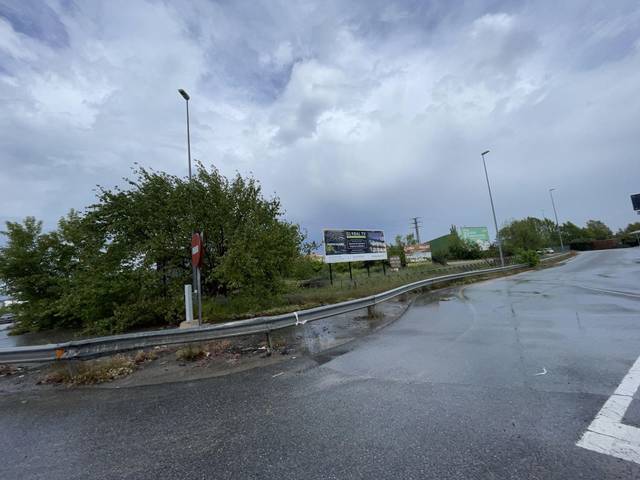
Region: Spain
Coordinates: 40.454, -3.88